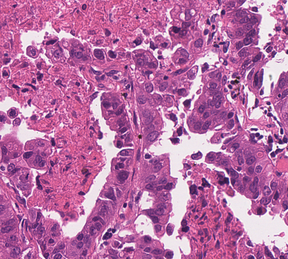
Tumor epithelial tissue: yes
Tumor-associated stroma tissue: yes
Normal tissue: no